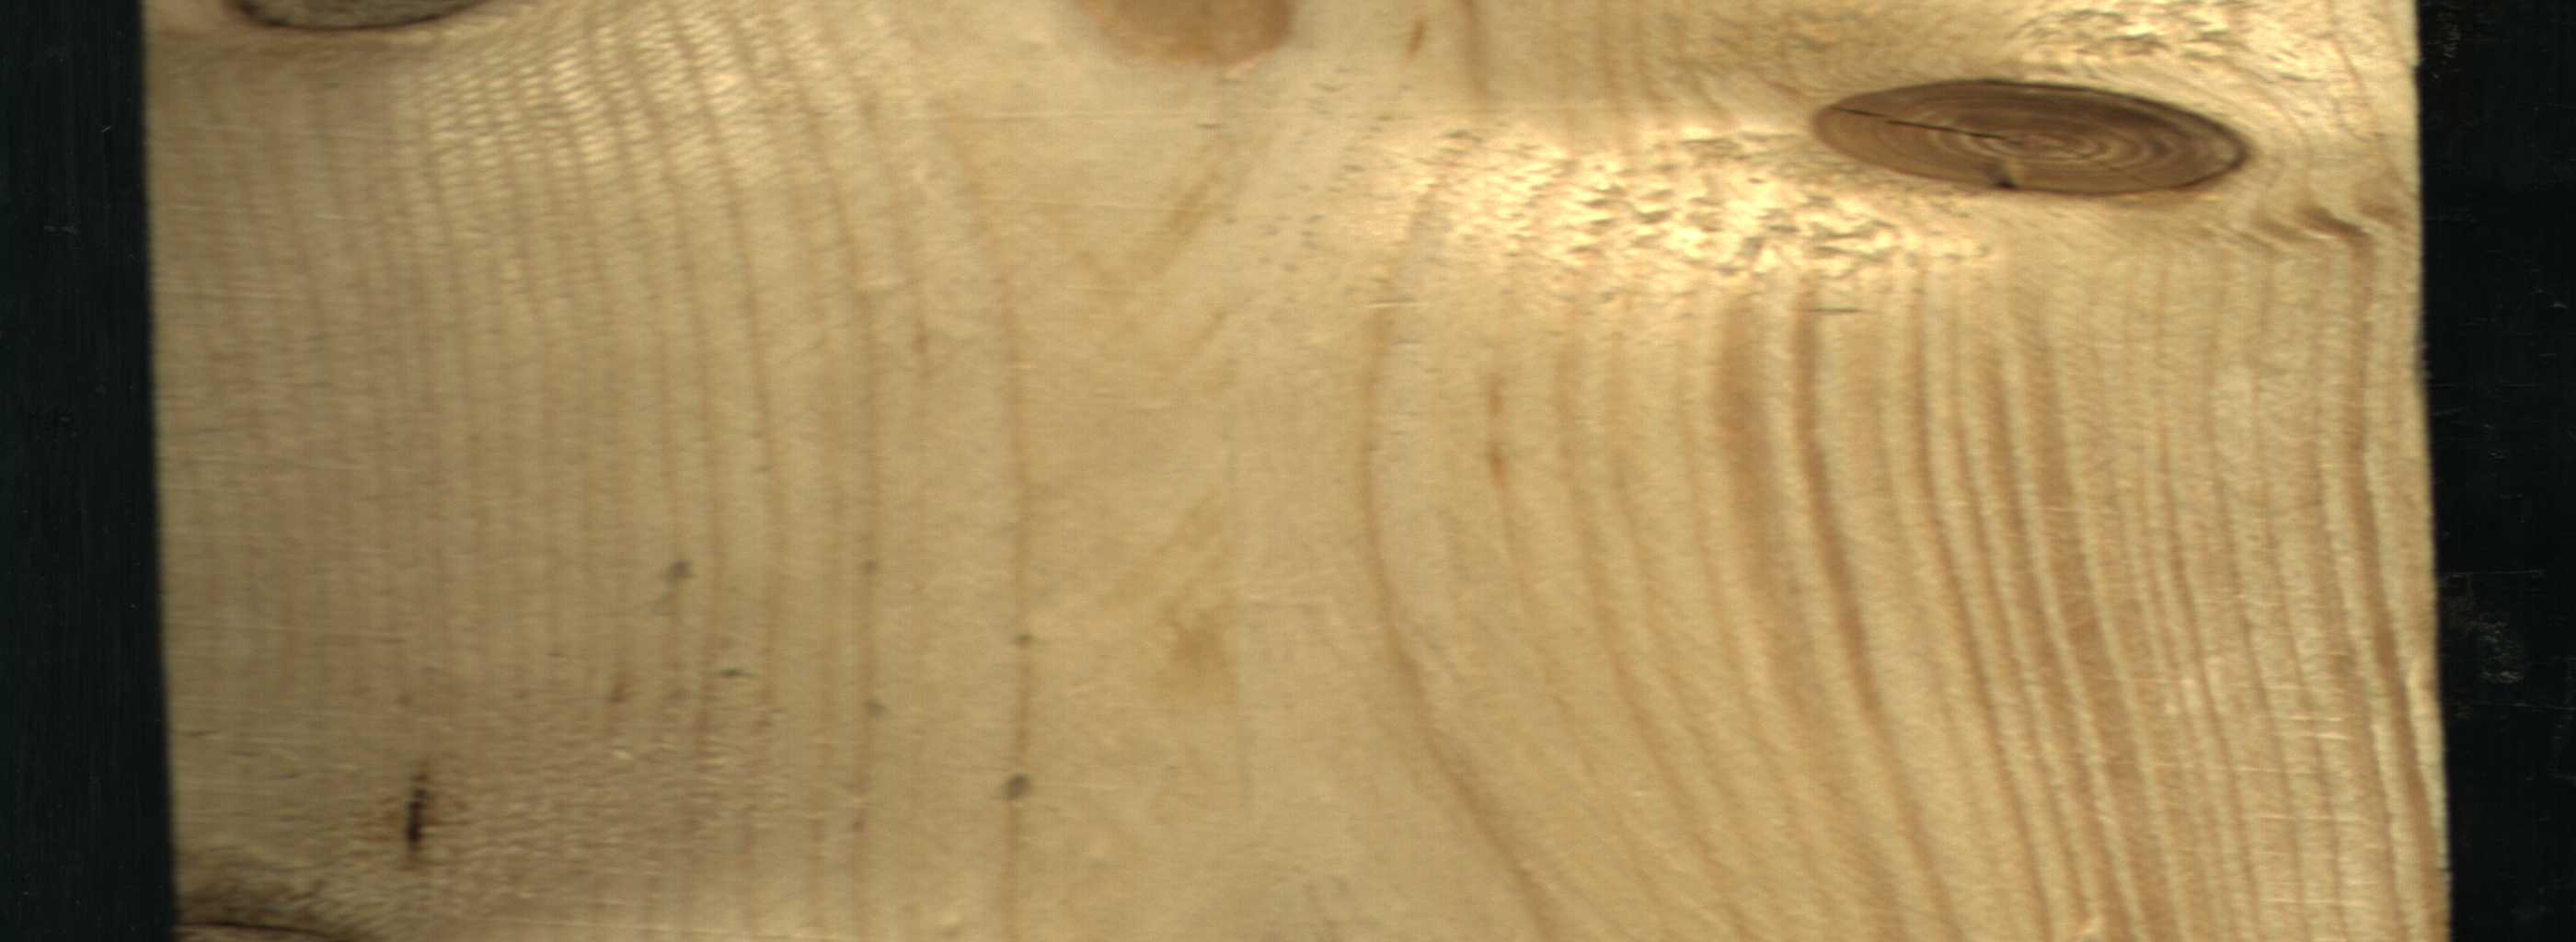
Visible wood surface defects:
resin
resin
knot_with_crack
Dead_Knot
Dead_Knot